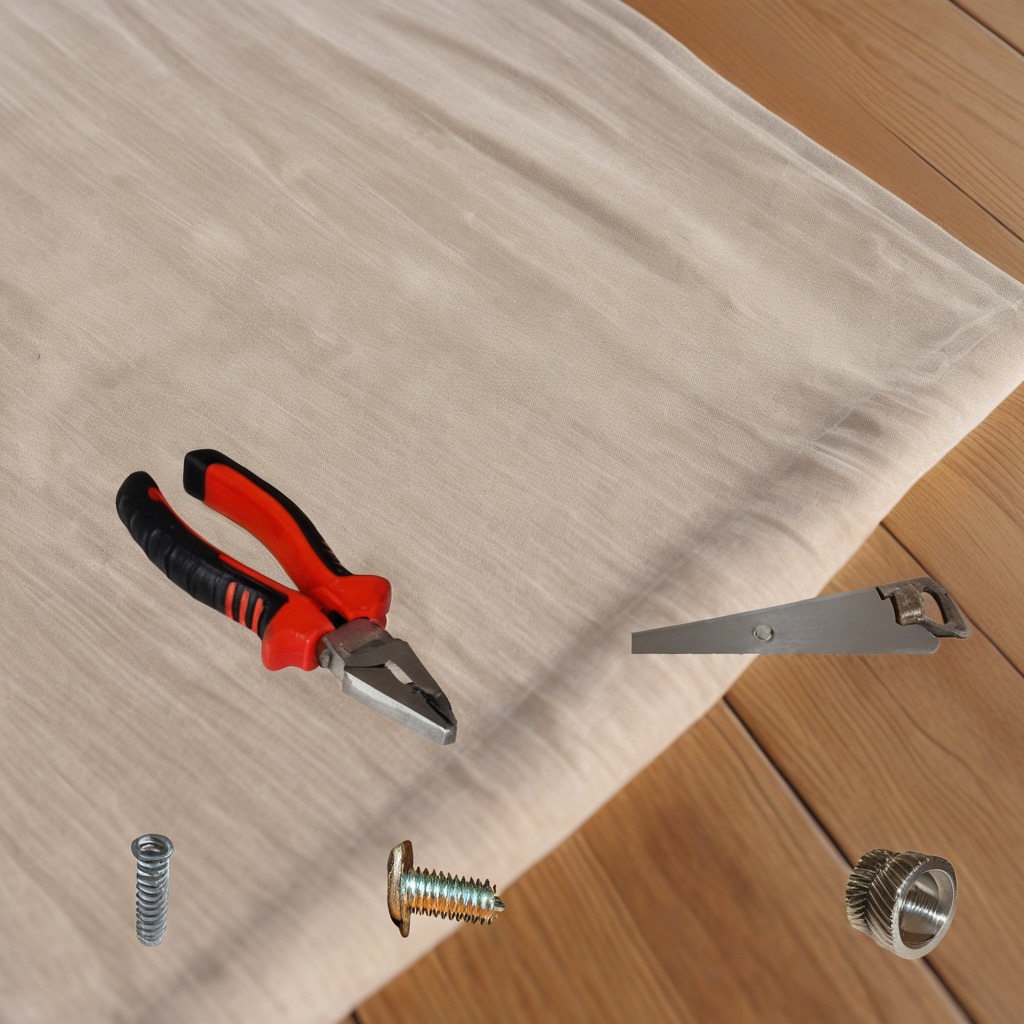
A steel gear with teeth, a metal machine screw, a pair of pliers, a coiled metal spring, and a handheld metal saw are lying on the wooden table.